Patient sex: M
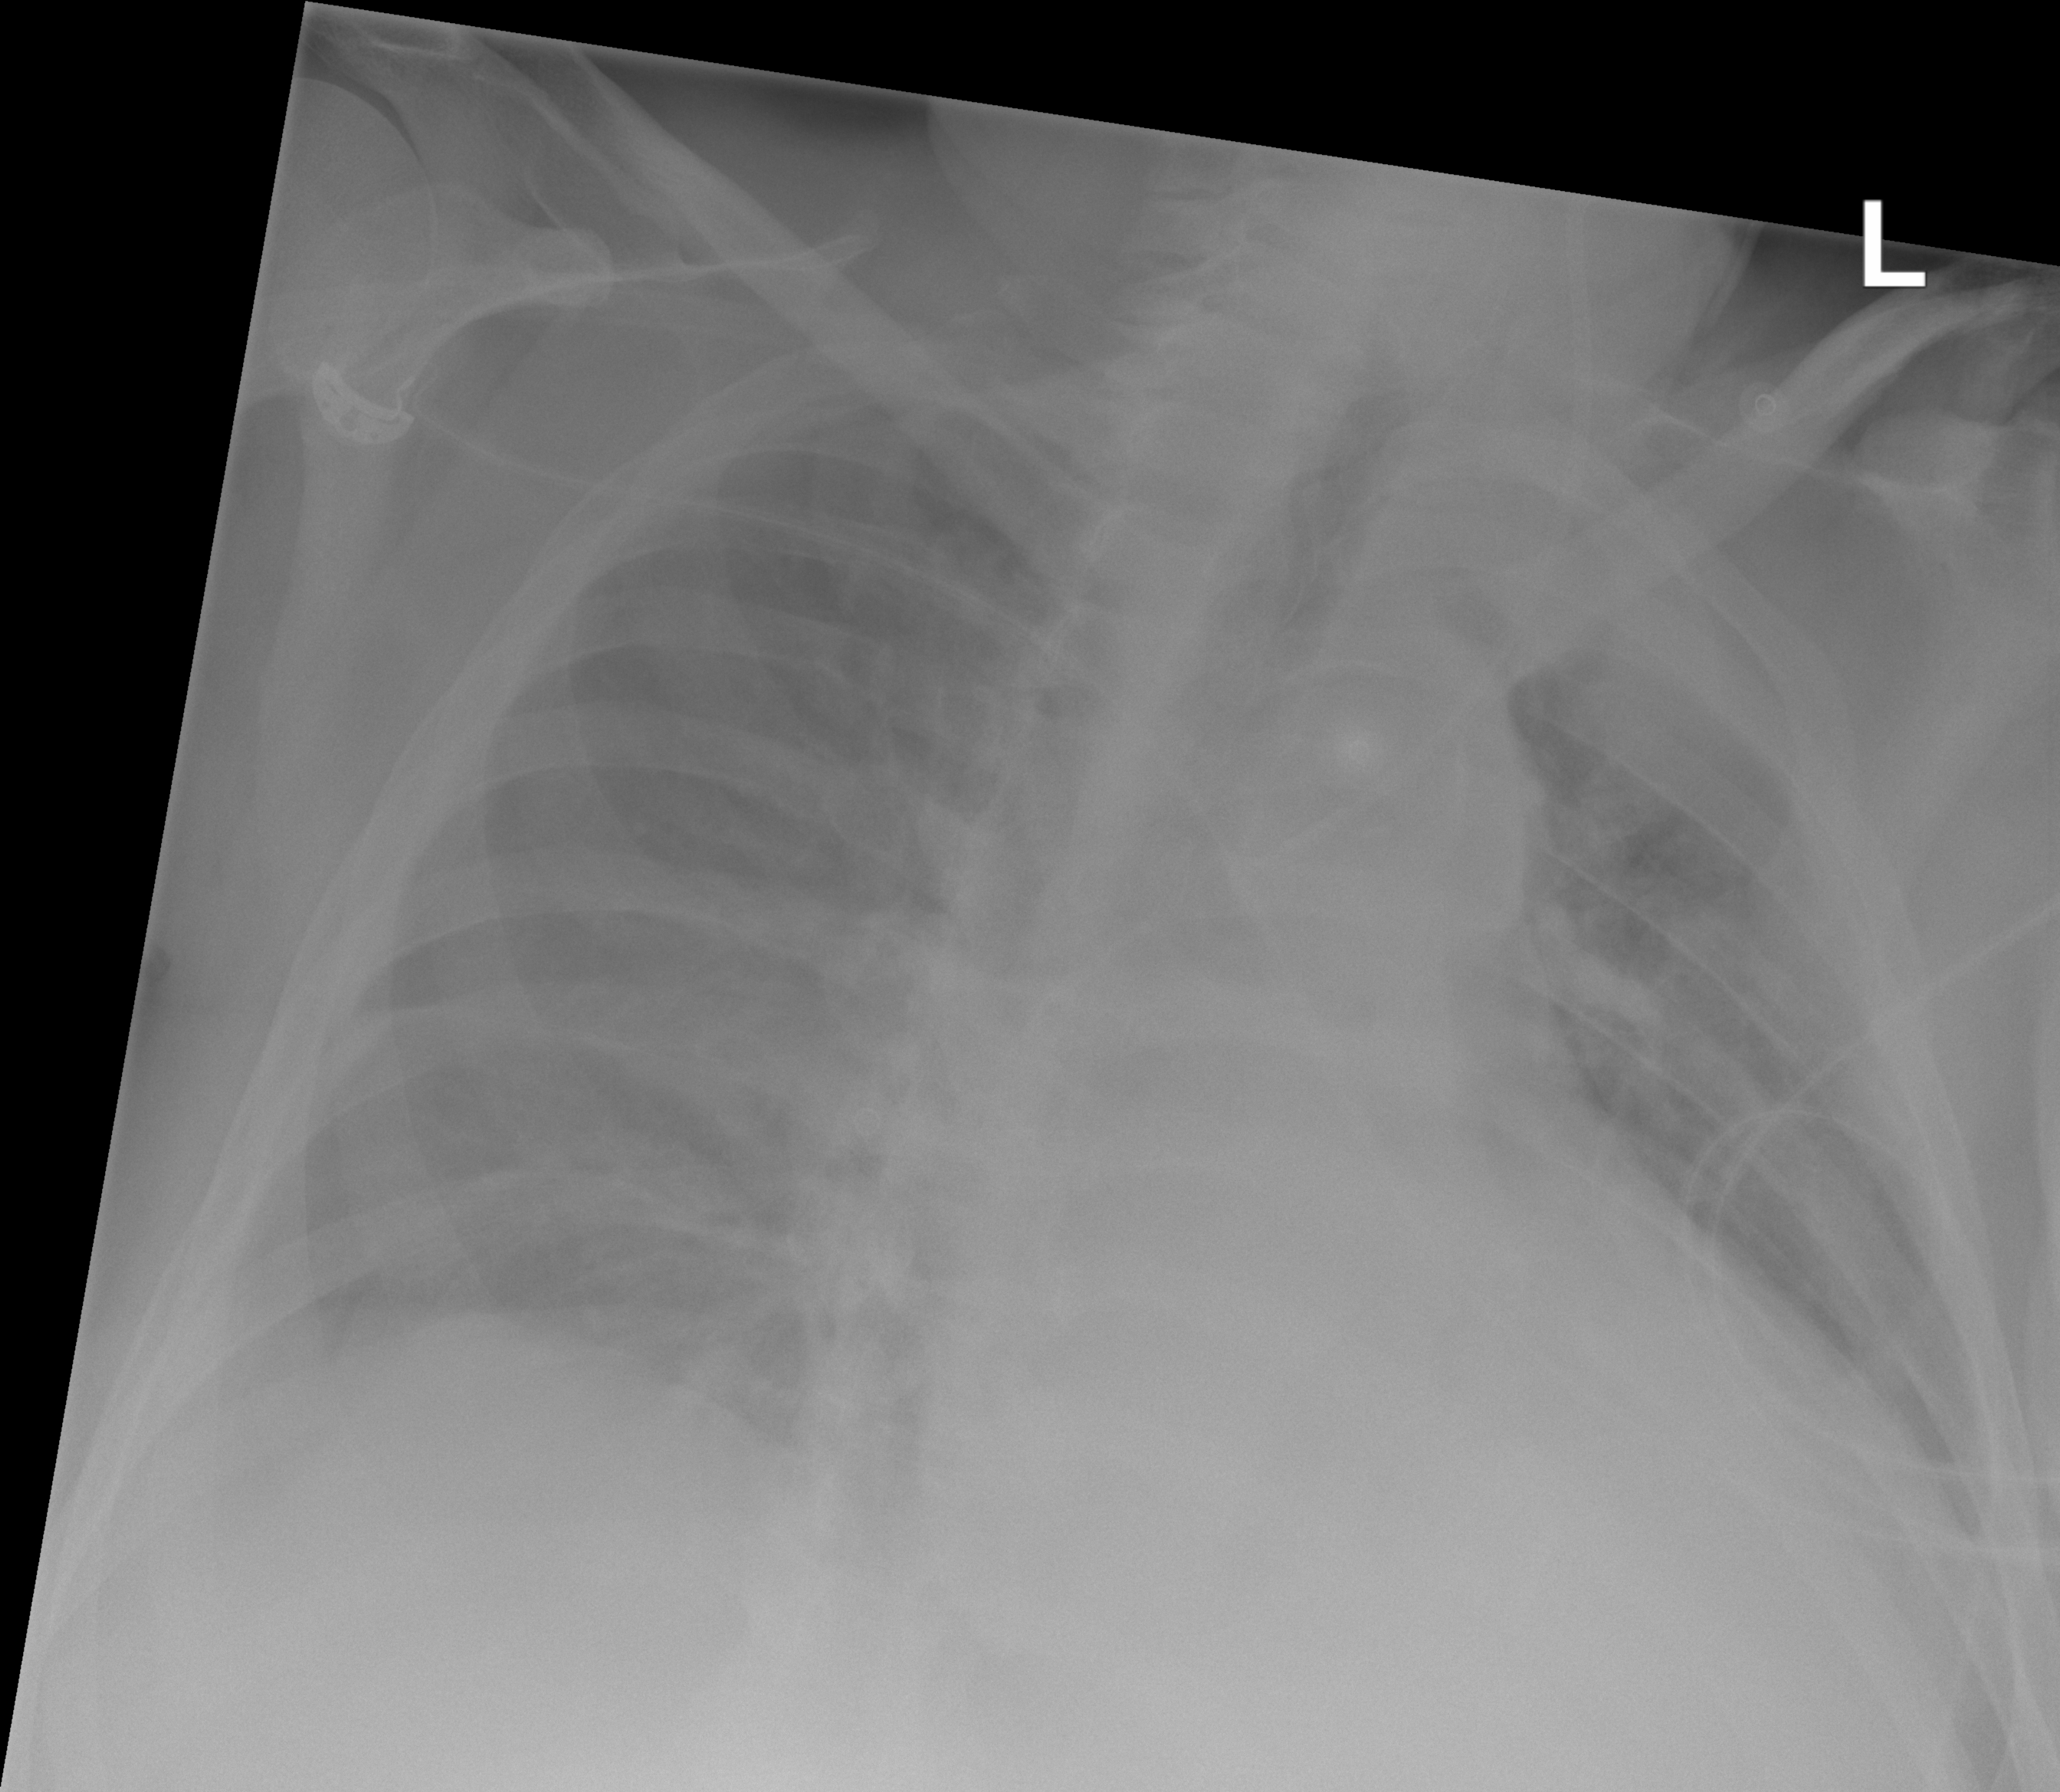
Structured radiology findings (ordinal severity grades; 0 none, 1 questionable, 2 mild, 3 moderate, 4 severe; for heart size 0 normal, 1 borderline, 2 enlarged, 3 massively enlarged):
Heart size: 3
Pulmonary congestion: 2
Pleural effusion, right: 2
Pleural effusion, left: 2
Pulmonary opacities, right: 2
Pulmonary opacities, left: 0
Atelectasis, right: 2
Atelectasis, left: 2